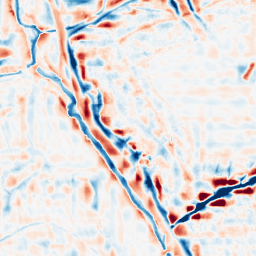
Category: wavelet
Decomposition family: wavelet_reverse_biorthogonal
Decomposition parameters: wavelet: rbio1.3
level: 4
Upsampling method: linear_exact
Upsampling parameters: scale: 4
Upsampling scale: 4